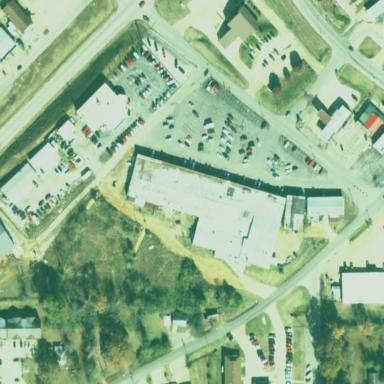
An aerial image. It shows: Retail building.